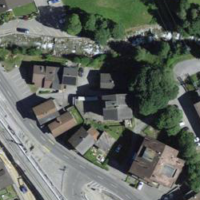
EUNIS habitat code: 54
Species observed at this site:
Aquila chrysaetos